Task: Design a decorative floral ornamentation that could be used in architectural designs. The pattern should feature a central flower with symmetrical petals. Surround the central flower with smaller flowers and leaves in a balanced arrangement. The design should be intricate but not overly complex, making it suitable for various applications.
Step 383:
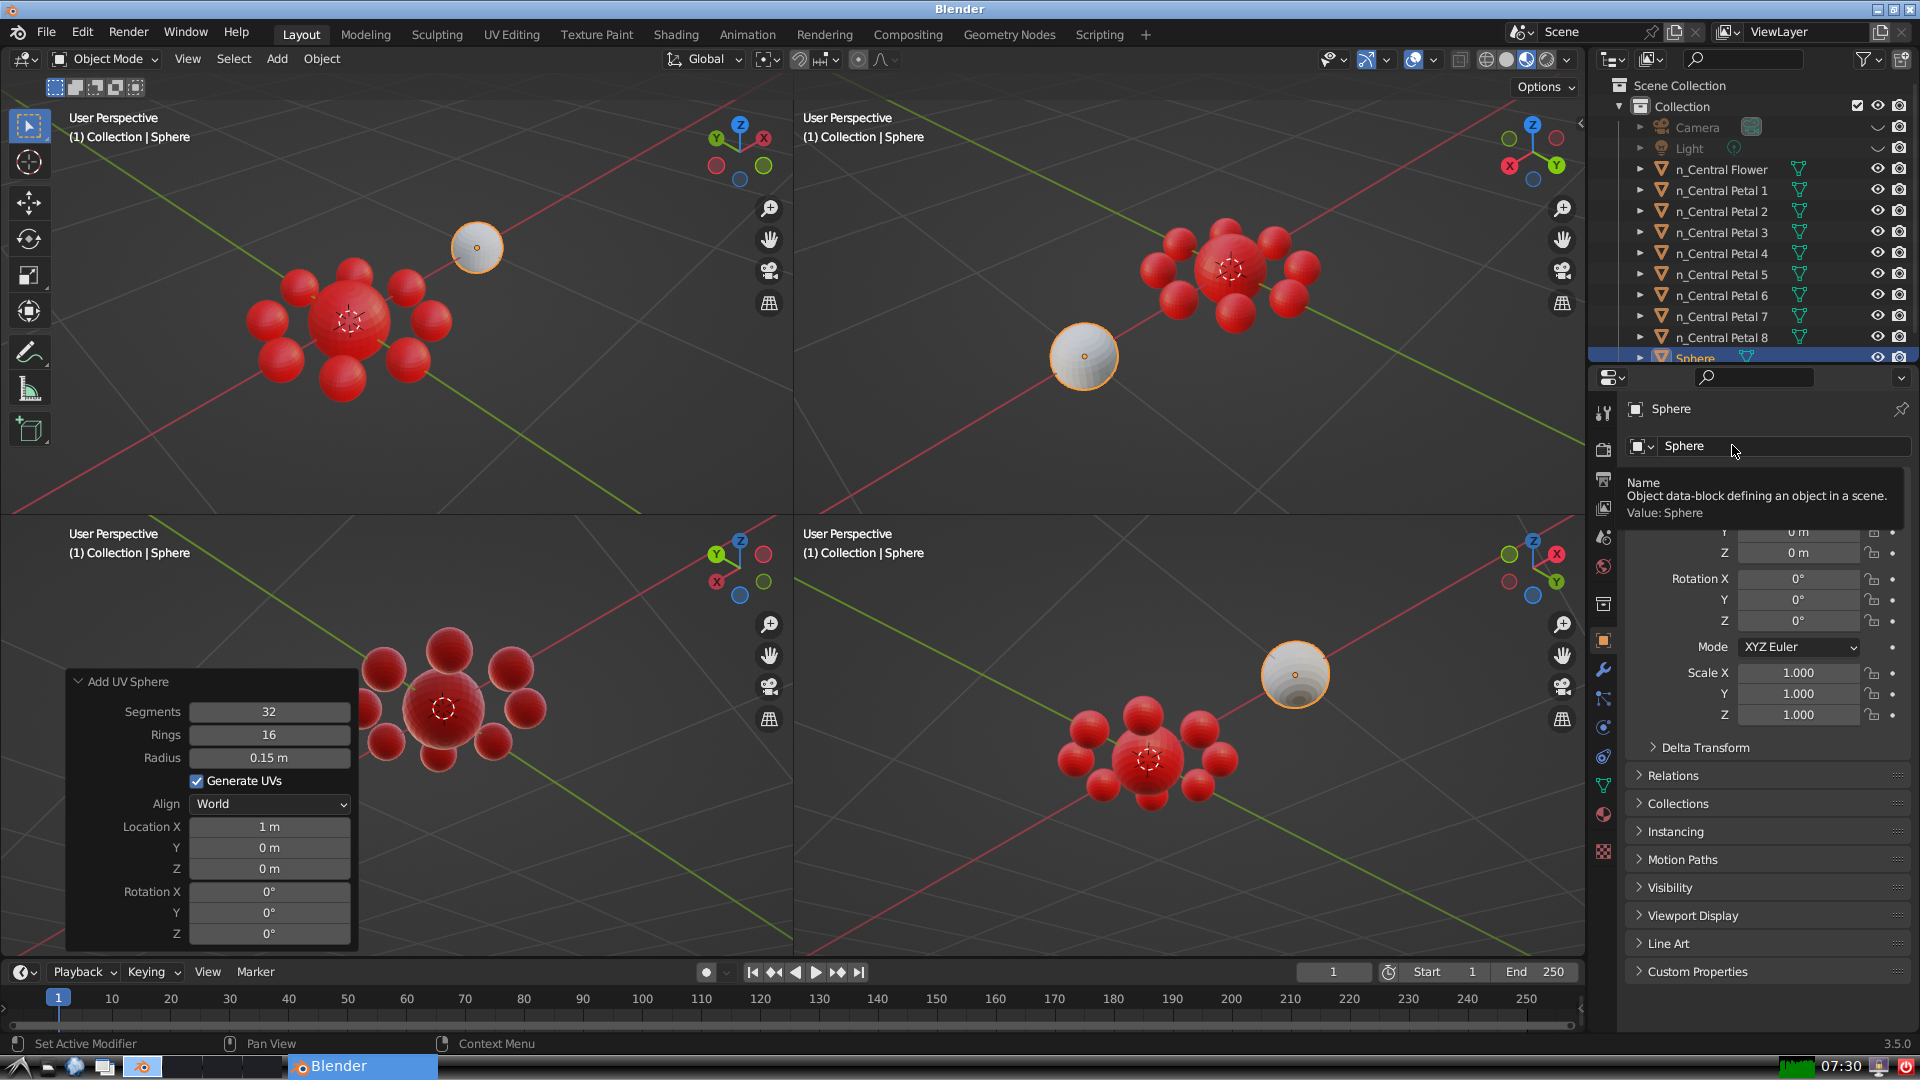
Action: click: no